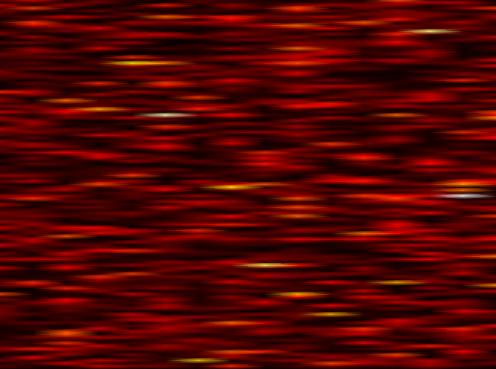
Label: UFMC